Aerial crown-view tile of a tropical tree (Barro Colorado Island, Panama), acquired 20250317:
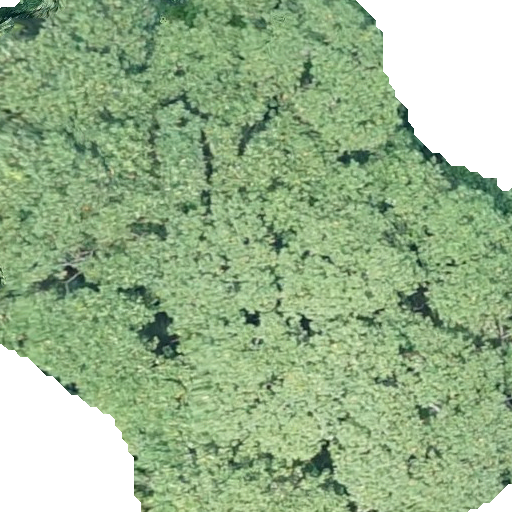
Species: Hieronyma alchorneoides
GBIF accepted scientific name: Hieronyma alchorneoides
Crown area: 441.561 m²